Aerial crown-view tile of a tropical tree (Barro Colorado Island, Panama), acquired 20240918:
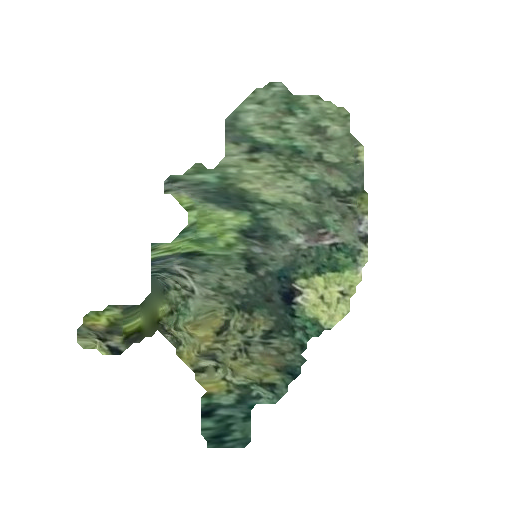
Species: Poulsenia armata
GBIF accepted scientific name: Poulsenia armata
Crown area: 85.998 m²